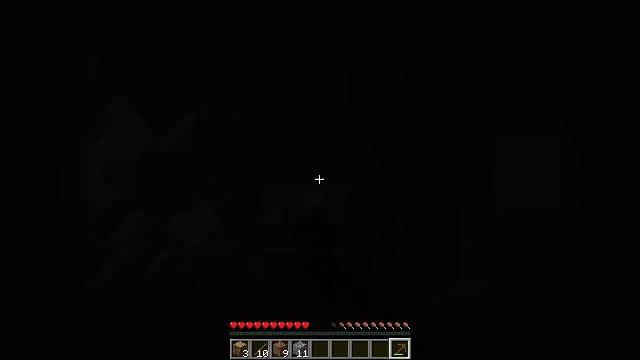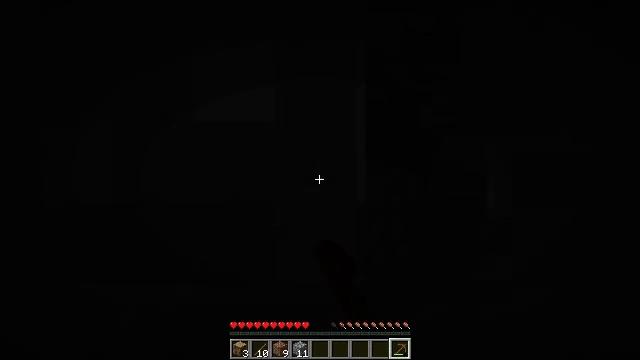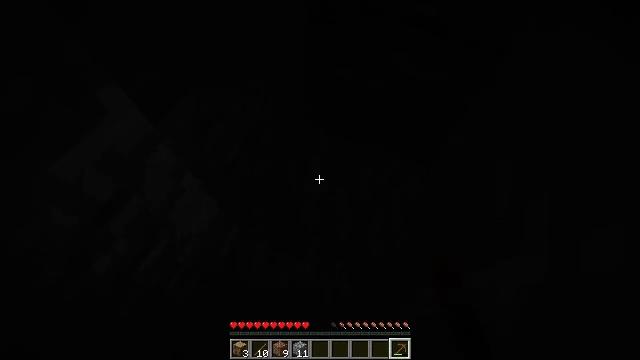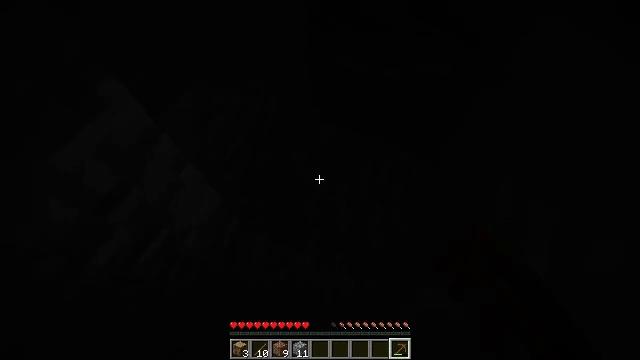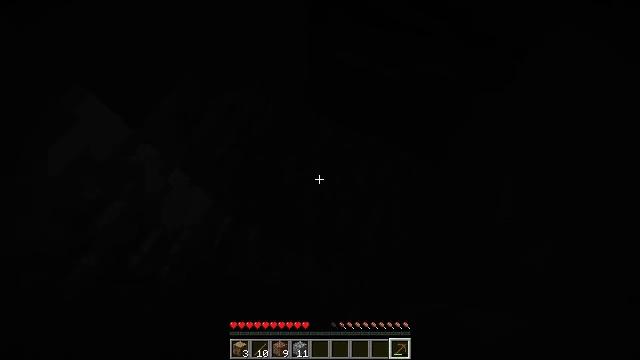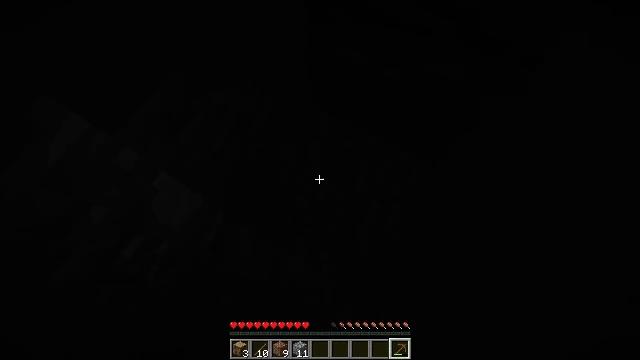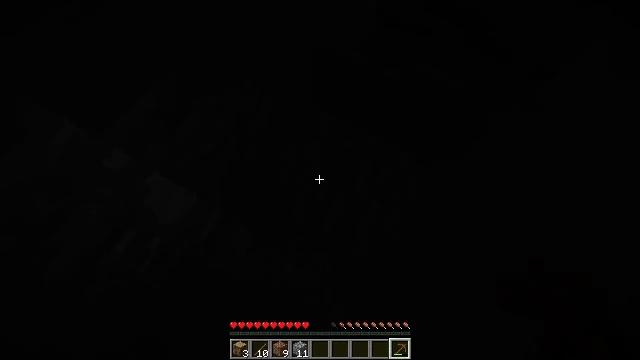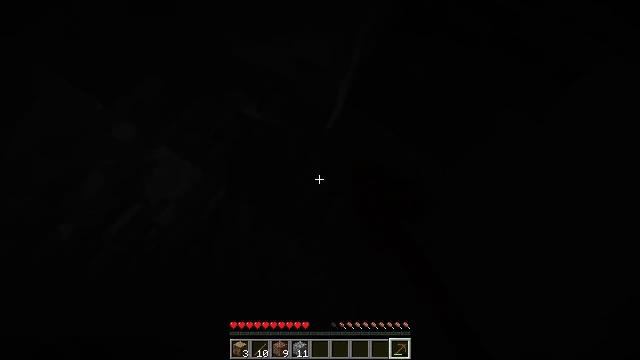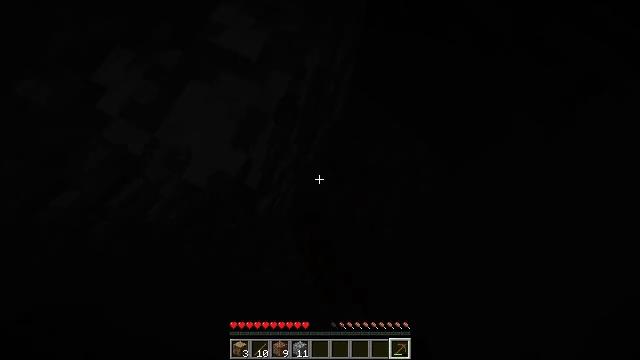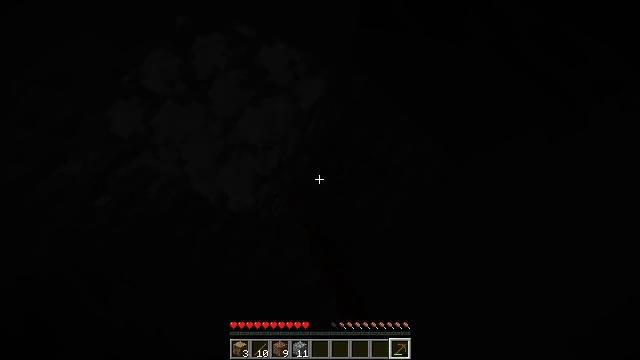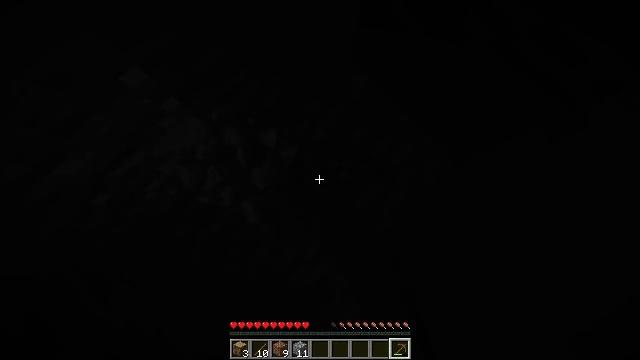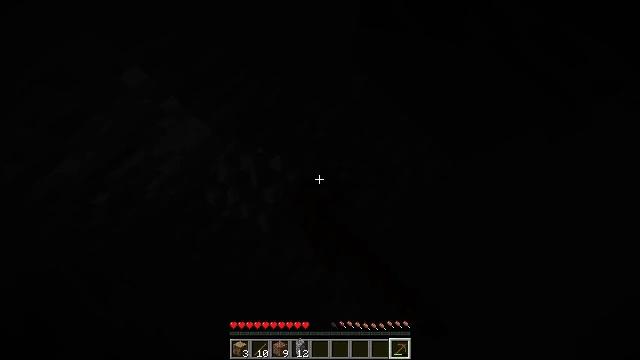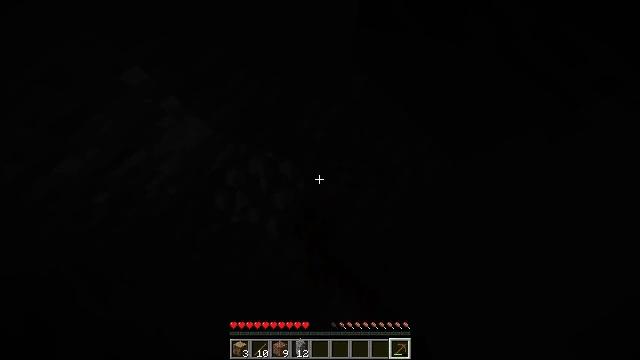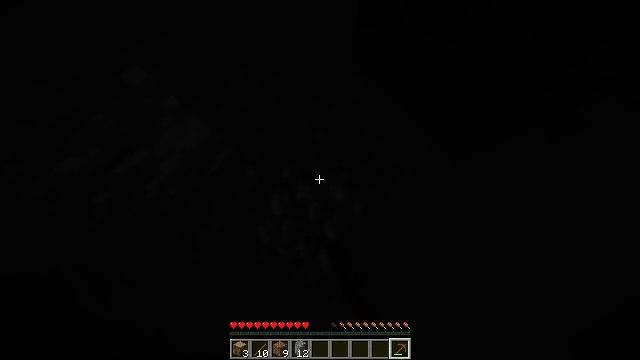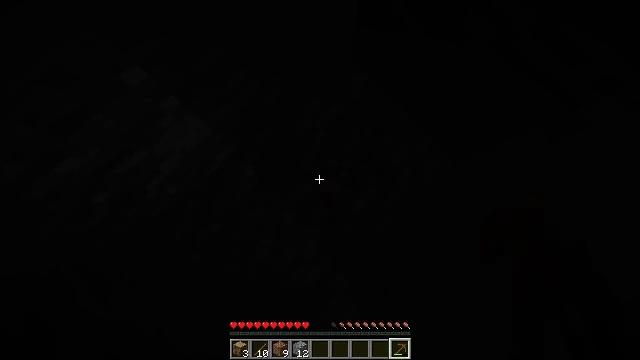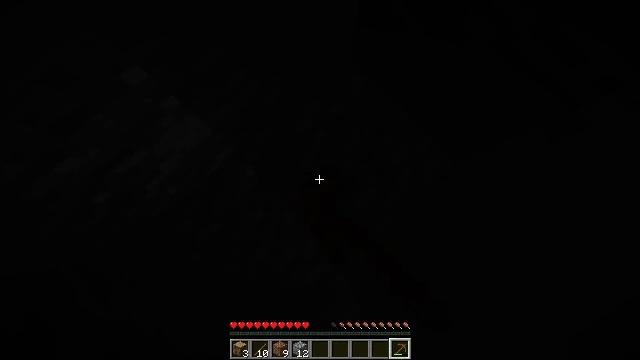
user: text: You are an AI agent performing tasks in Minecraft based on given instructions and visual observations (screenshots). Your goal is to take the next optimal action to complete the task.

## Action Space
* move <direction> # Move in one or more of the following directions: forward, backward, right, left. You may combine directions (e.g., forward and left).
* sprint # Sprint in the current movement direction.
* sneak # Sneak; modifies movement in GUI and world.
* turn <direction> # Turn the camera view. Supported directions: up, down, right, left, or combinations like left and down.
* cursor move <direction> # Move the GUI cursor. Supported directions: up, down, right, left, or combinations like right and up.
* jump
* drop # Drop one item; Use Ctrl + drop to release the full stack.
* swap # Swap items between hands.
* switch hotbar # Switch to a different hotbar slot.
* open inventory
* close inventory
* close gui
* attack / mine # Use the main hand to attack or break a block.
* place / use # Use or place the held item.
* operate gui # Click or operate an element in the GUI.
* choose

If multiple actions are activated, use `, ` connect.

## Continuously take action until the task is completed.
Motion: motion action
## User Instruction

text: Collect andesite by mining it.
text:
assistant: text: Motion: attack / mine
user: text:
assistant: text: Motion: move right, turn down, attack / mine
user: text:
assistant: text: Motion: move right, turn left and down, attack / mine
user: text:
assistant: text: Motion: move right, turn left and down, attack / mine
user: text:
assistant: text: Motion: move right, turn left and down, attack / mine
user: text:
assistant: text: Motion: turn left and down, attack / mine
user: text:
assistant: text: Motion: turn left and down, attack / mine
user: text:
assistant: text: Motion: turn left and down, attack / mine
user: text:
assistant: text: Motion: turn left and down, attack / mine
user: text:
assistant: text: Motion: attack / mine
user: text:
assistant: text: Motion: attack / mine
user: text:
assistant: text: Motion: attack / mine
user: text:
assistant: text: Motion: attack / mine
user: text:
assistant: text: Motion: attack / mine
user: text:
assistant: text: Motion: attack / mine
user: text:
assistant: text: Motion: attack / mine
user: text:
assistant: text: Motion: attack / mine
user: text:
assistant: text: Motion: attack / mine
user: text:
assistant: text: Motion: attack / mine
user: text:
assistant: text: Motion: attack / mine
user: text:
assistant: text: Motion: attack / mine
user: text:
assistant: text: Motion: attack / mine
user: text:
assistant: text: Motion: attack / mine
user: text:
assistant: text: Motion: turn up, attack / mine
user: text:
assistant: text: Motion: turn left and up, attack / mine
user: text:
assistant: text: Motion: turn left and up
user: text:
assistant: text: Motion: turn left and up
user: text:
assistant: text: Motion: turn left and up
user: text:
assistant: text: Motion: turn left and up
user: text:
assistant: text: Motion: turn left and up